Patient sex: M
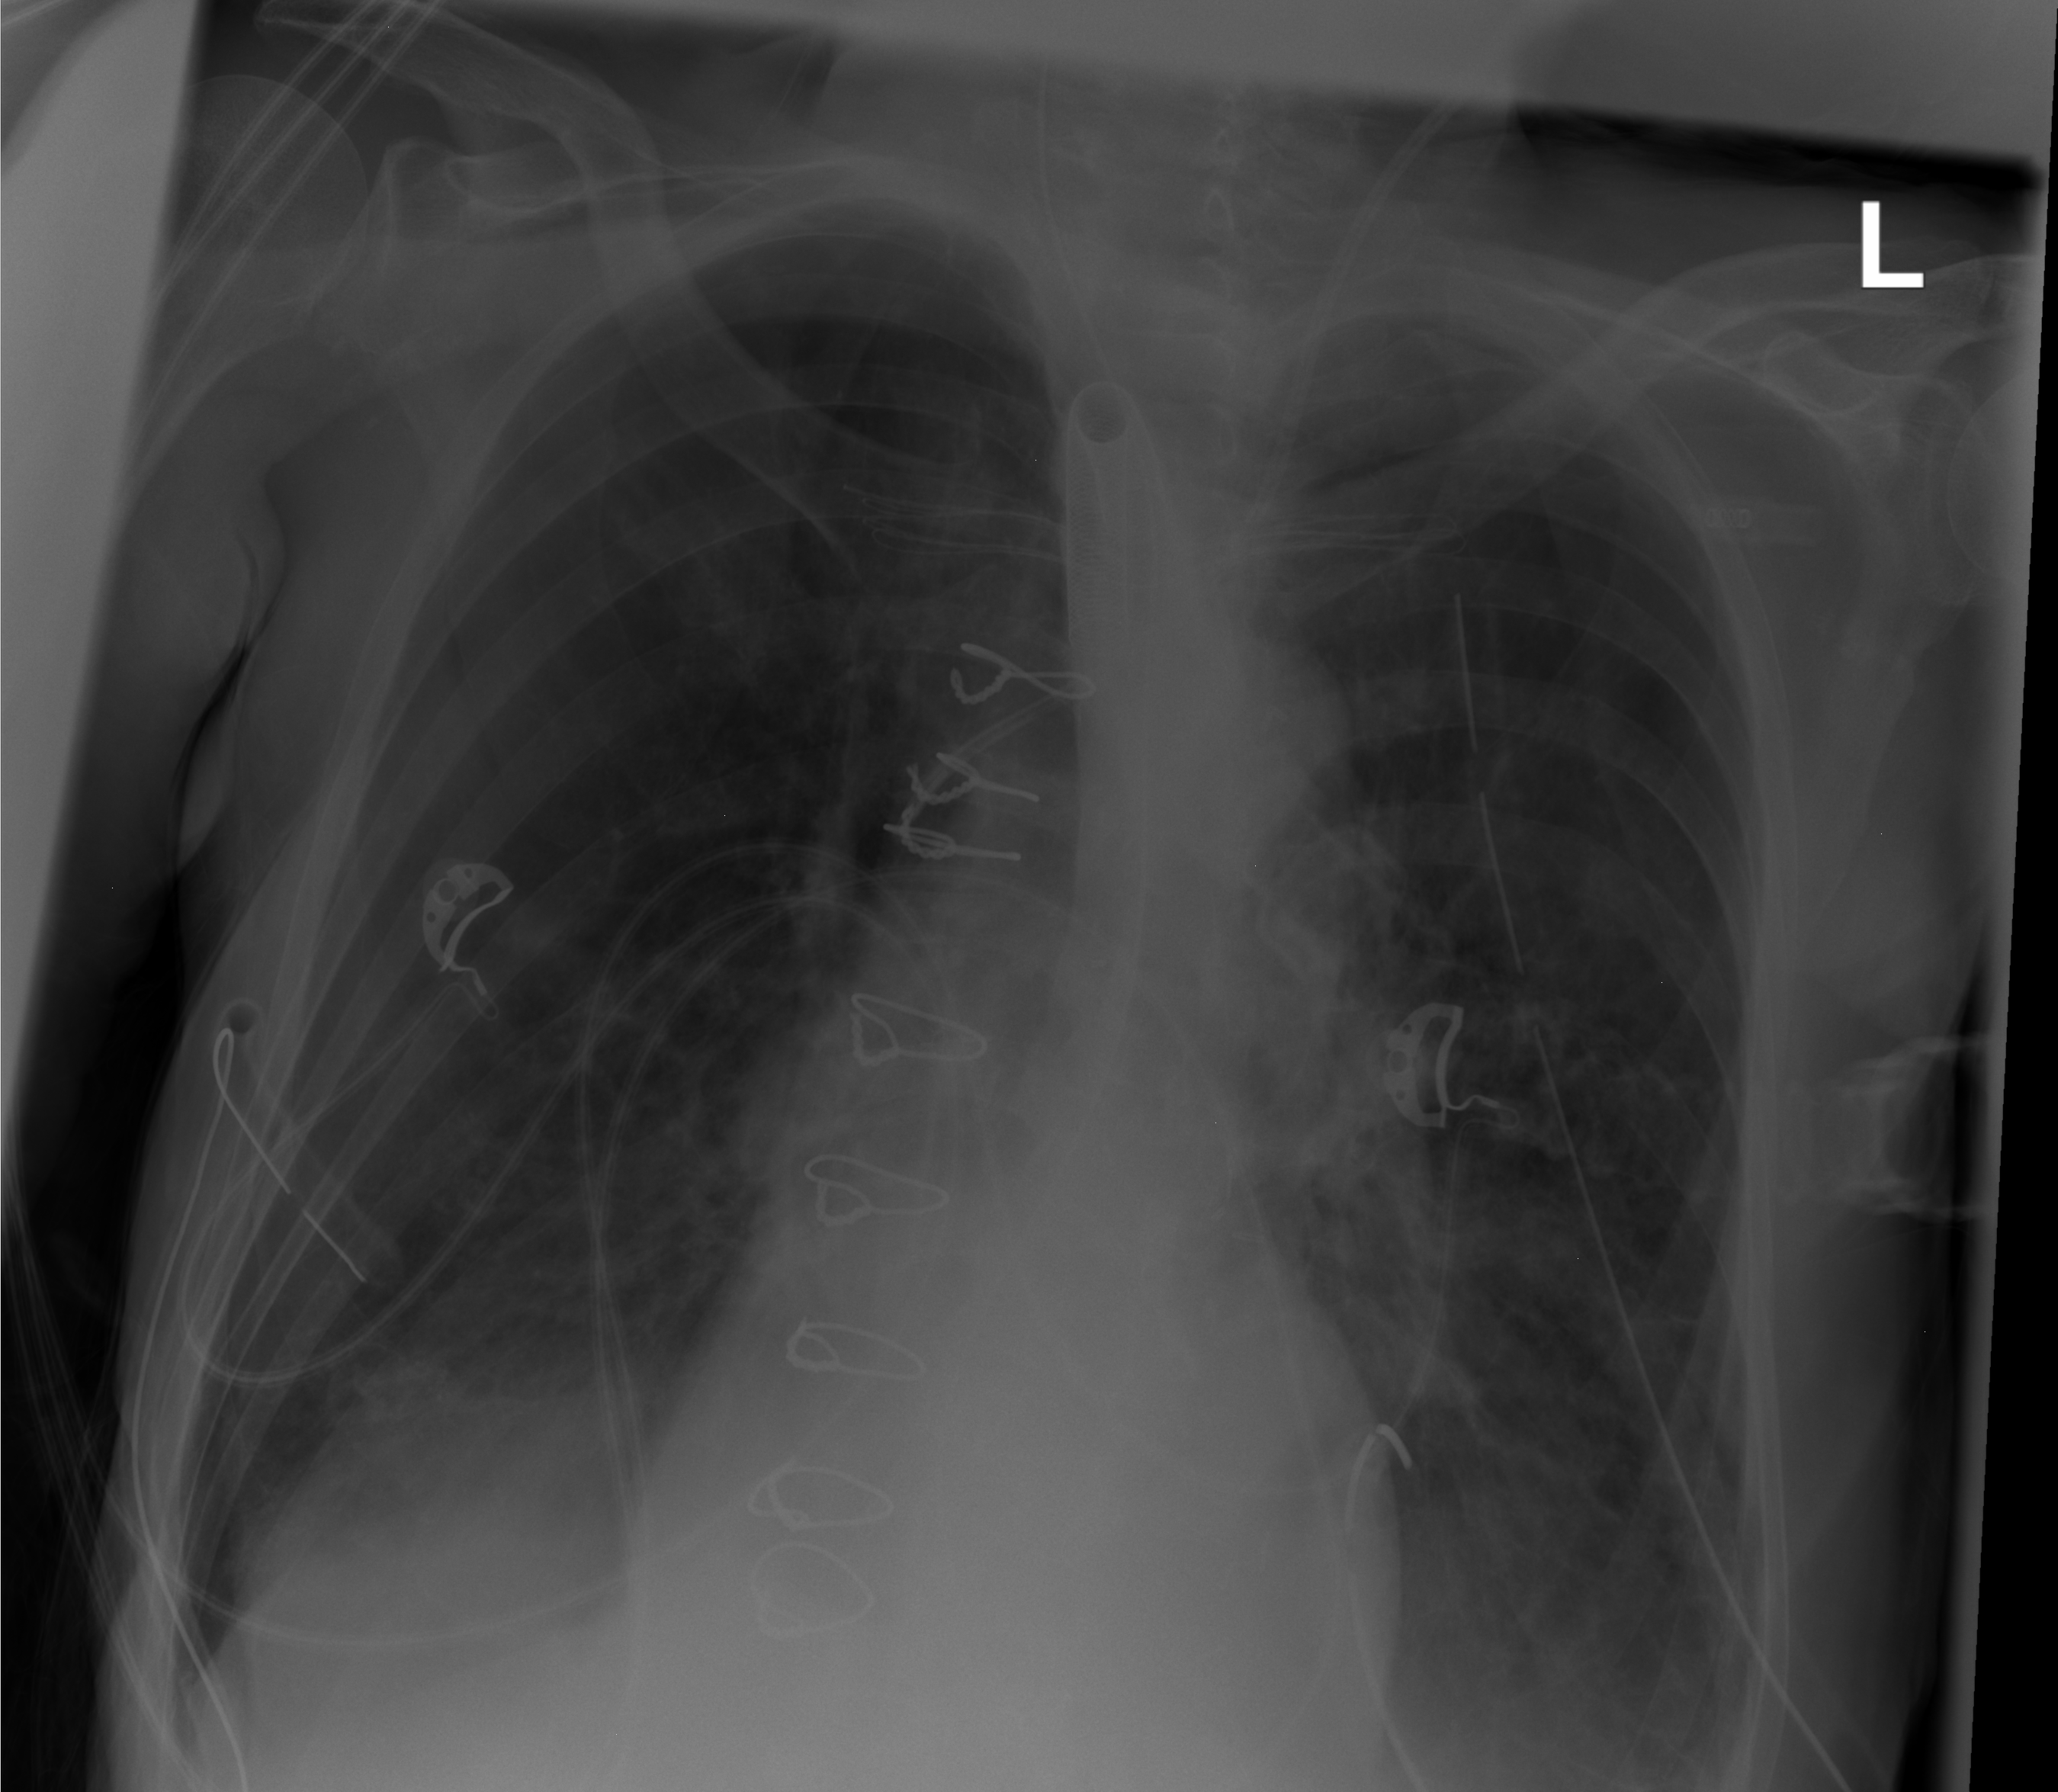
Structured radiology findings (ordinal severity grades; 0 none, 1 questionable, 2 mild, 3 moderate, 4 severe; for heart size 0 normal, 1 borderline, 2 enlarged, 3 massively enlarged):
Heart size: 1
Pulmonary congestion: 0
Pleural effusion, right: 0
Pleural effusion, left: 1
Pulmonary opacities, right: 0
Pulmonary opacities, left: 0
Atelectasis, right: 0
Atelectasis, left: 2